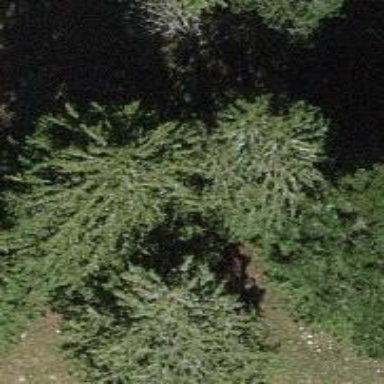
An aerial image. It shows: Beautiful tree in nature.